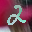
Label: 2